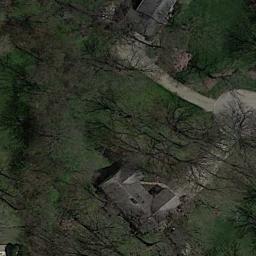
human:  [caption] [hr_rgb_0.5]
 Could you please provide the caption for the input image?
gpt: In a sparse residential area there is a house and many withered trees surrounded by grass .

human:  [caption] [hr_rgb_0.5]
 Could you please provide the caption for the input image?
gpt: There is a house with a black roof on the lawn .

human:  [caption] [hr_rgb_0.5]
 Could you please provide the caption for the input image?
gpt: The sparse residential is on the grass next to some trees and a road .

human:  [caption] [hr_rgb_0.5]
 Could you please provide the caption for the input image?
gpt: Many trees are beside the sparse residential .

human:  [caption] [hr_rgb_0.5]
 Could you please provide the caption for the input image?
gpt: A sparse residential area with many withered trees and a gray building .